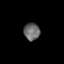
Tissue: lung
Cell type: Fibroblasts
Senescence score: 0.569
Nuclear area (px): 270
Mean DAPI intensity: 105.752